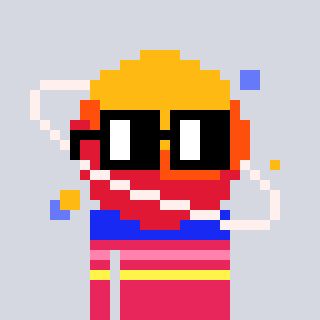
a pixel art character with square black glasses, a saturn-shaped head and a redpinkish-colored body on a cool background